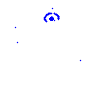
Particle: pion